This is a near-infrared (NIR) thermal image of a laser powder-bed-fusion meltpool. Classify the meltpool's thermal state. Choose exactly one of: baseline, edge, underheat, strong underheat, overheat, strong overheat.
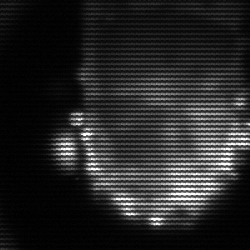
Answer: baseline